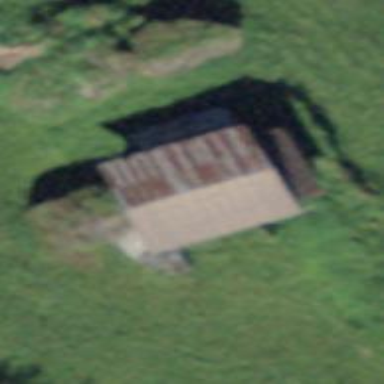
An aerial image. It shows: Rural barn.